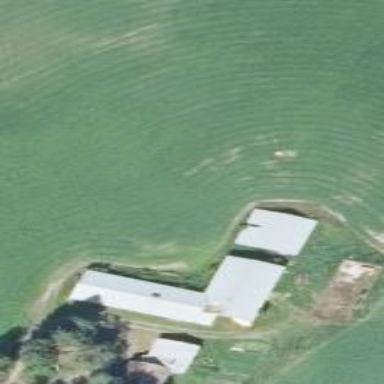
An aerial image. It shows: Farmyard area.